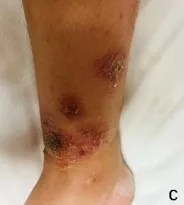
Dorsal. Before treatment (A-D) The palmar, dorsal, and medial ankle regions exhibited vesicles and papules. Excessive hyperkeratosis was observed on the soles.
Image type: medical_photograph (skin_photograph)